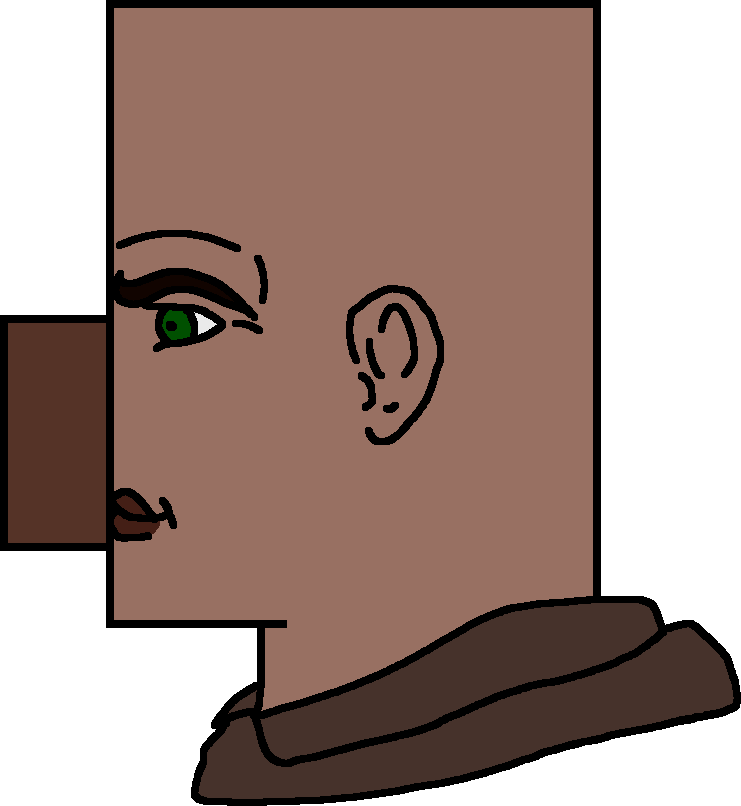
Label: 4_Yes_Chad